Group 1:
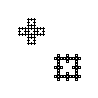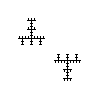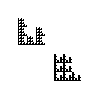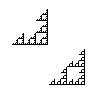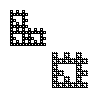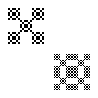
Group 2:
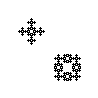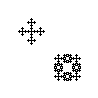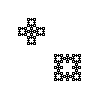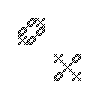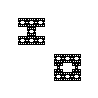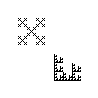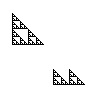
Rule separating the two groups: Fractals tile one another vs. not so (fractals are rather tiled by some combination of one another and themselves).
Concepts: fractal, nesting, recursion, self-reference
Comments: Rotations and reflections avoided in all examples for simplicity.
Author: Aaron David Fairbanks